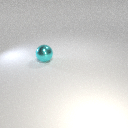
large cyan metal sphere